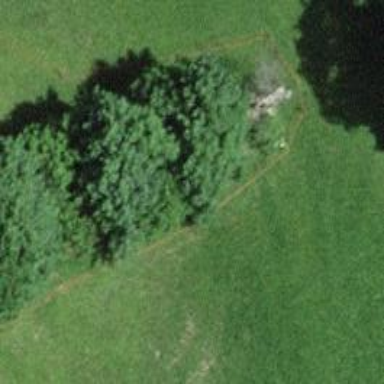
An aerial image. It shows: Hedge acting as barrier.